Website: crate-barrel
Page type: account-selection
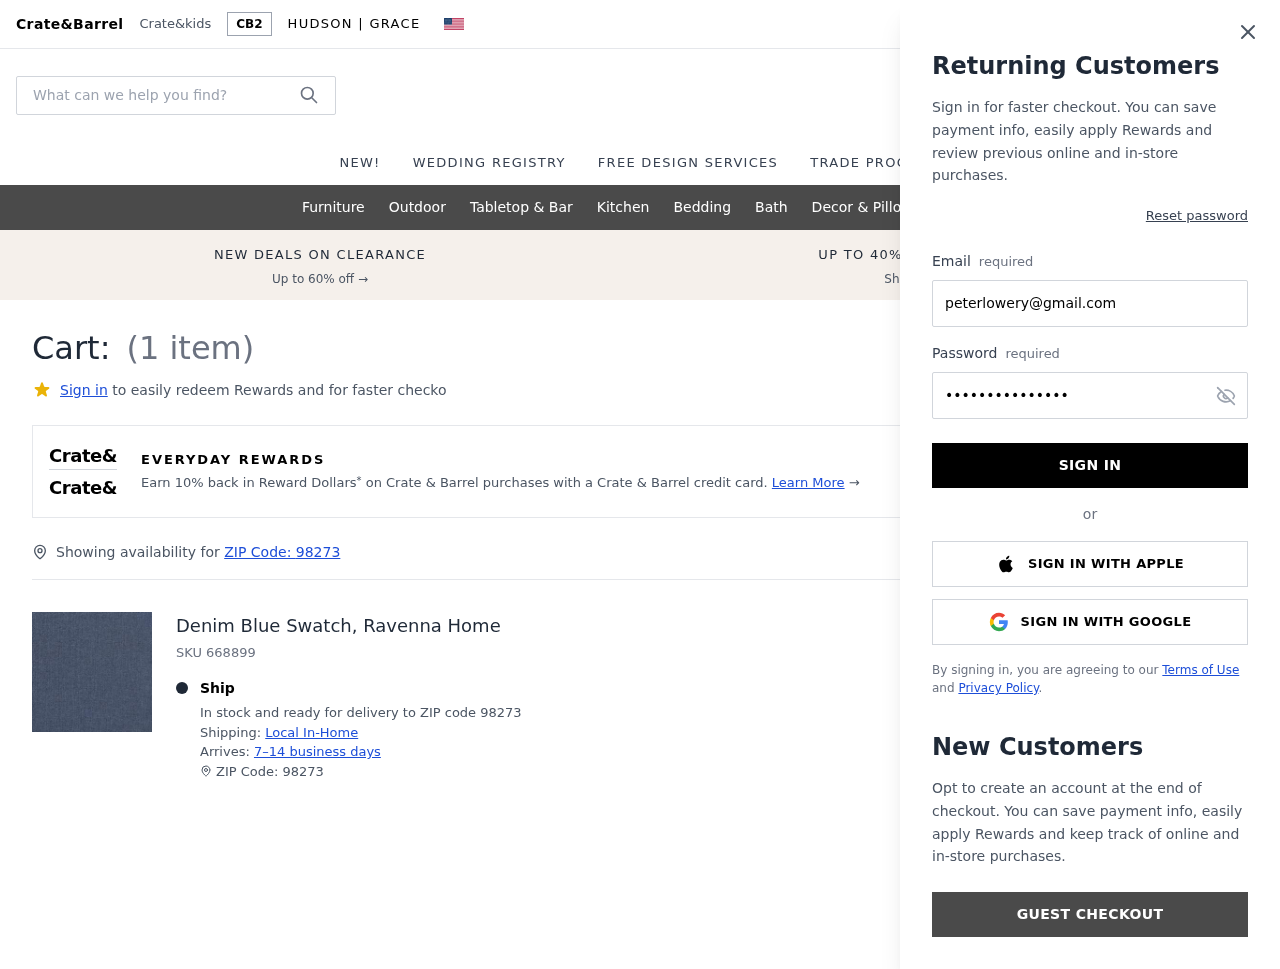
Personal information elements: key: PII_EMAIL
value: peterlowery@gmail.com
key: PII_POSTCODE
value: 98273
Product elements: key: PRODUCT1_NAME
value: Denim Blue Swatch, Ravenna Home
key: PRODUCT1_QUANTITY
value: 1
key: PRODUCT1_SKU
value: SKU 668899
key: PRODUCT1_ORIGINAL_PRICE
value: $8.11
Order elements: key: ORDER_NUM_ITEMS
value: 1
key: ORDER_SUBTOTAL
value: $6.49
Search elements: key: HEADER_SEARCH
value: What can we help you find?